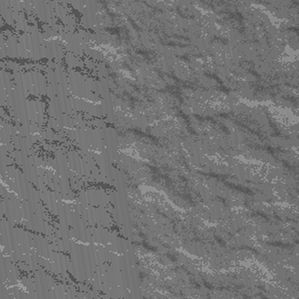
Label: frost